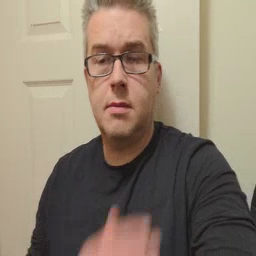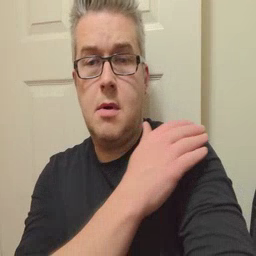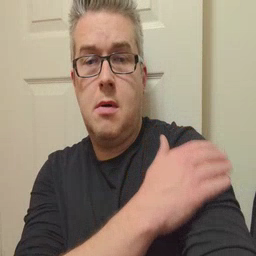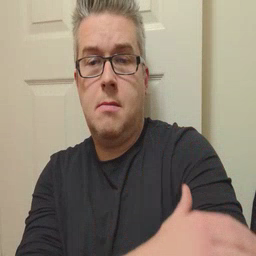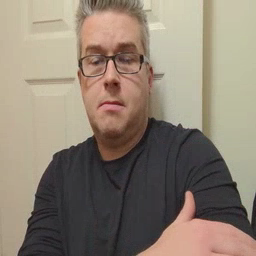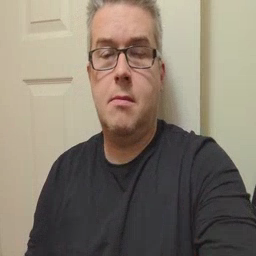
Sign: arm